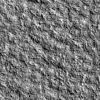
Atmospheric dust classification: not_dusty